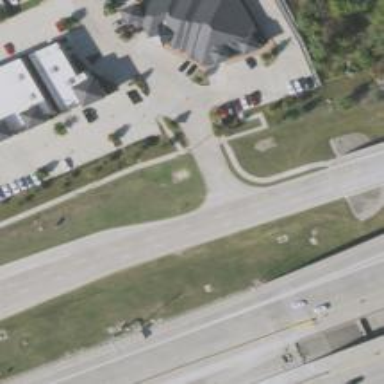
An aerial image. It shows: Secondary road with separate sidewalk. There is also frontage road.